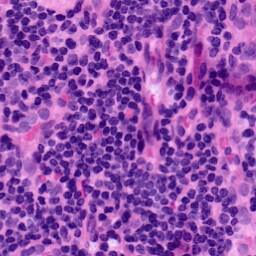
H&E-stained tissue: LymphNode